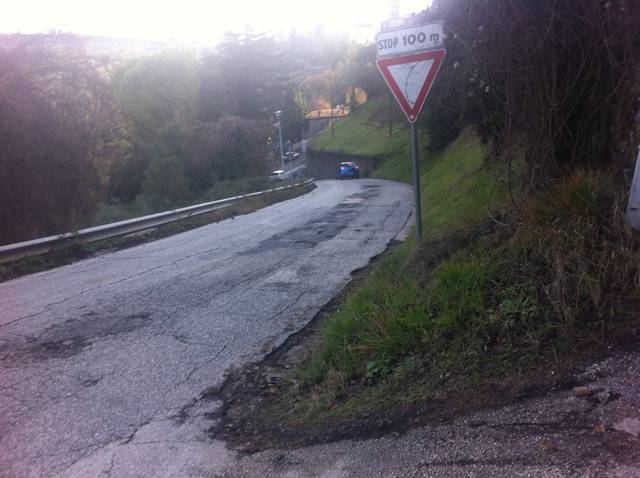
Region: Italy
Coordinates: 43.118, 12.39